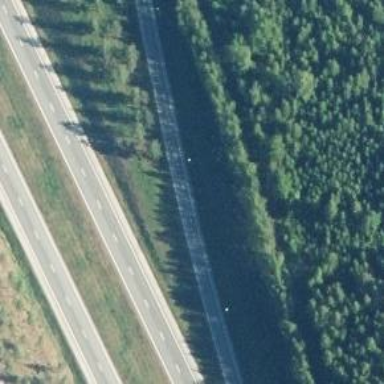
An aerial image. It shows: Tertiary motorway link with asphalt surface.